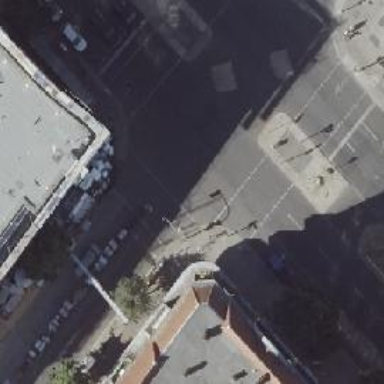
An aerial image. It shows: Crossing on the footway with traffic signals.